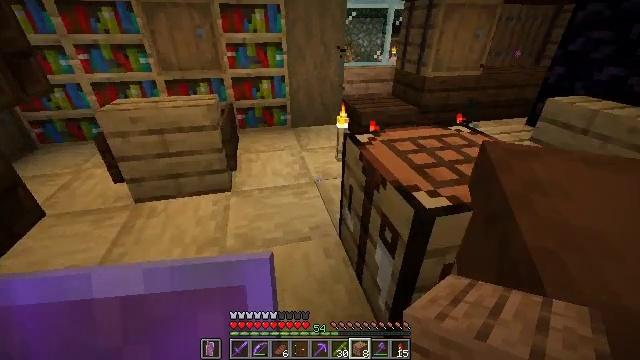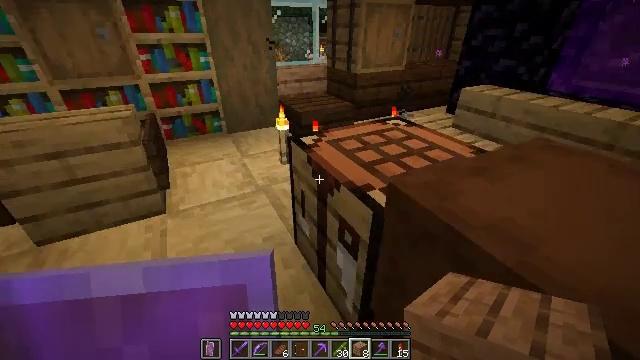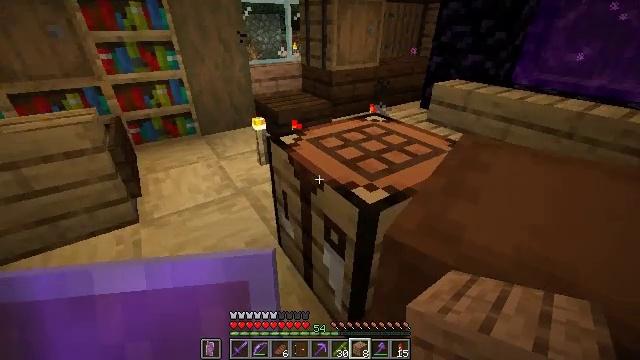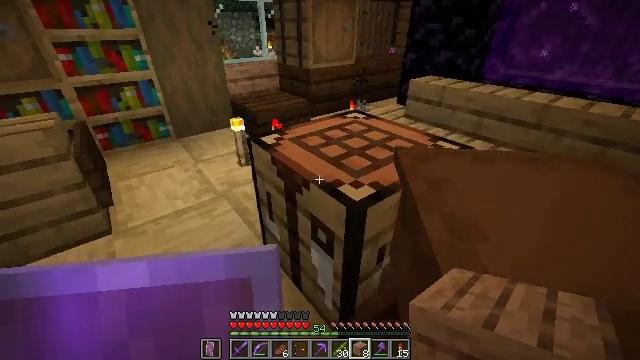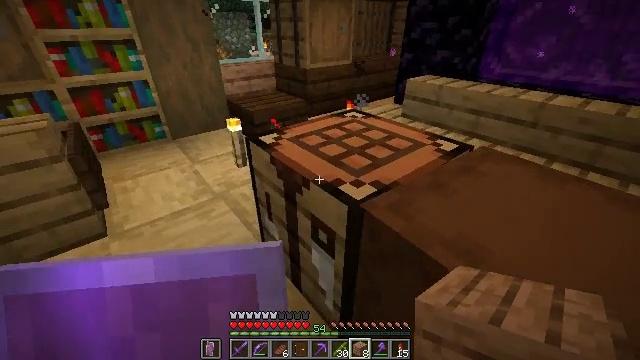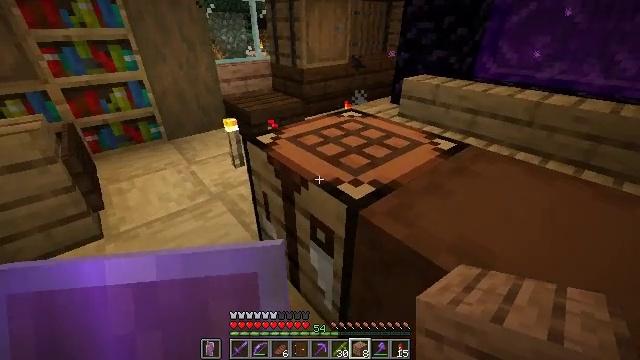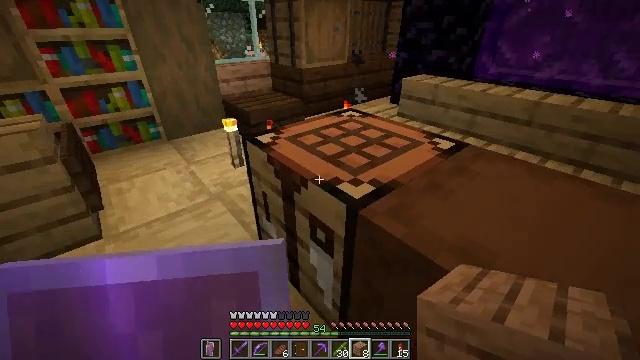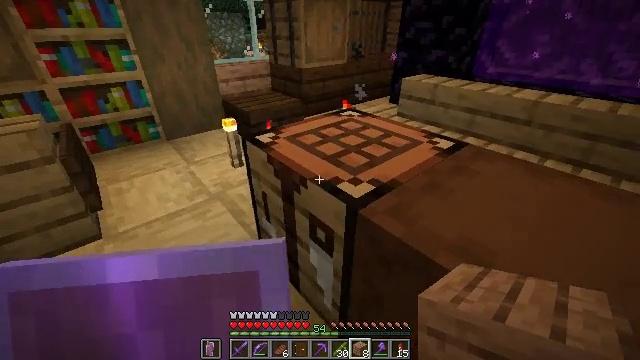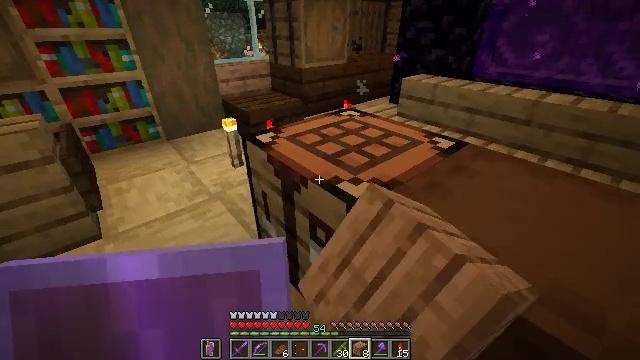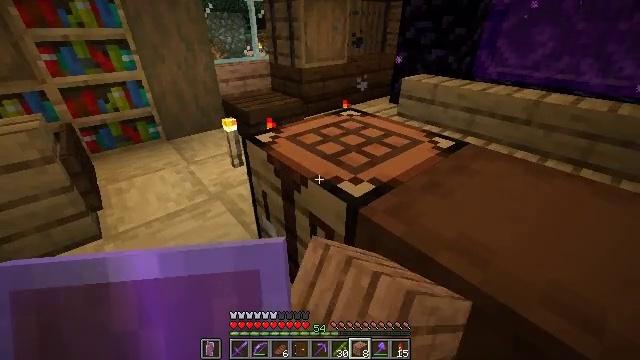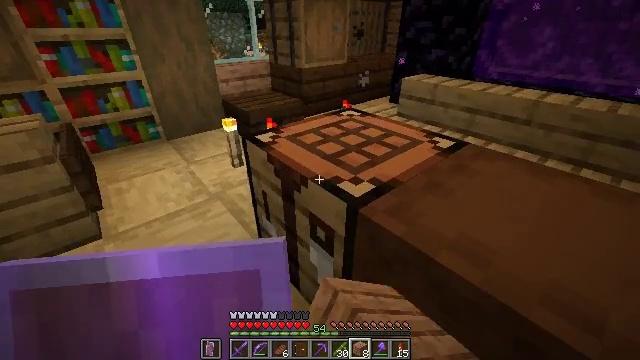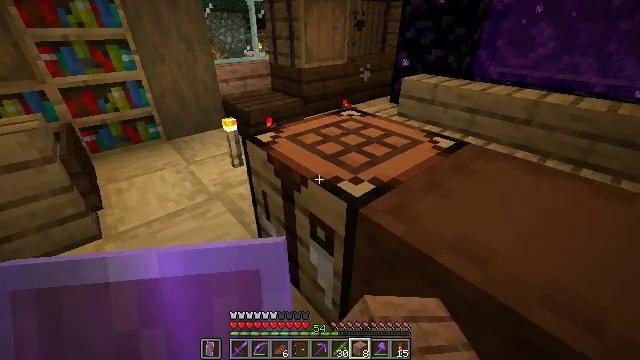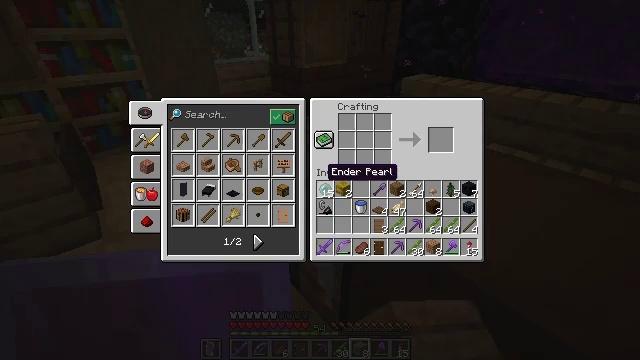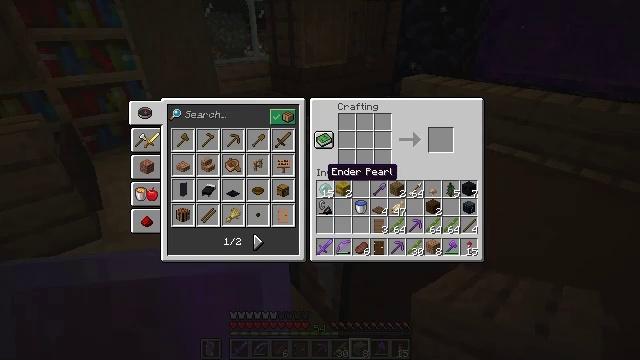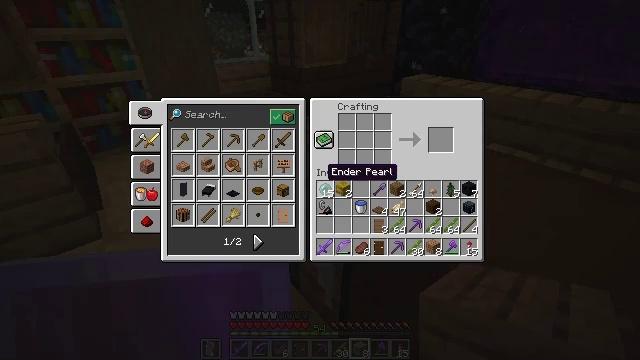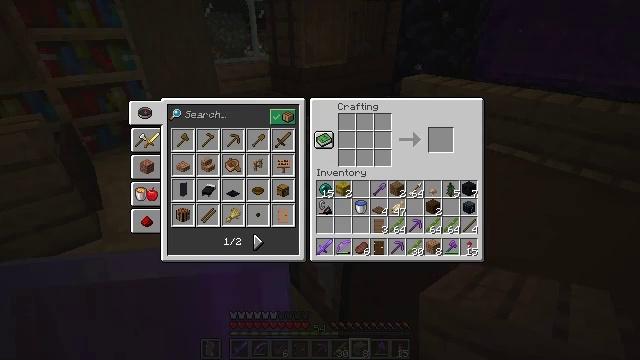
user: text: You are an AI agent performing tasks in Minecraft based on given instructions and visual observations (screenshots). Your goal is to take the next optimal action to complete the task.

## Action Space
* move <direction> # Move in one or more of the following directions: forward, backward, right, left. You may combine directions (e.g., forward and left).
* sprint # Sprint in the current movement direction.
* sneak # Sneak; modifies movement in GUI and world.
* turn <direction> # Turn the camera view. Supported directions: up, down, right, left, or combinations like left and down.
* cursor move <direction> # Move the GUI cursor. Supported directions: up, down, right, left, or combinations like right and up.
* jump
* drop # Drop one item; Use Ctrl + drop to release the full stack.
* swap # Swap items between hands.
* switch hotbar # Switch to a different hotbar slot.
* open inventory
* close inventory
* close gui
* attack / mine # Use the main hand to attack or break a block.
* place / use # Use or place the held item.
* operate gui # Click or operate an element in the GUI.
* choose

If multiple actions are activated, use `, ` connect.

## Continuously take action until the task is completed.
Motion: motion action
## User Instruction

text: Use planks to craft jungle stairs in the crafting table.
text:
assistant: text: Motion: turn right
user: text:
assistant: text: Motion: turn right
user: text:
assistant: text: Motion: turn right
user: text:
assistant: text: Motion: no_op
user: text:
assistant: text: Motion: no_op
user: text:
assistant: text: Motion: no_op
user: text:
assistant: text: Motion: use / place
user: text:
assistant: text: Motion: use / place
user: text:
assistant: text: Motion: use / place
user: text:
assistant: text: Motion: use / place
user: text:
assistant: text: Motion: no_op
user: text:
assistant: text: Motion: no_op
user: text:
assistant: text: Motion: no_op
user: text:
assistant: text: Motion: no_op
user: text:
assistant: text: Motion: no_op
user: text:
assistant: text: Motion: turn left
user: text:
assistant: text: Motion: turn left
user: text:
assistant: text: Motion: turn left
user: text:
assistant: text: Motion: turn left
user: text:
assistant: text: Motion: turn left
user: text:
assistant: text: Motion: no_op
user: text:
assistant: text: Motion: turn left
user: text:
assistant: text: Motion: turn left
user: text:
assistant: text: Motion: no_op
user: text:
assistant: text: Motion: no_op
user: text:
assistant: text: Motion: no_op
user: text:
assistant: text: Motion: turn left
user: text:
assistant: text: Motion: turn left and up
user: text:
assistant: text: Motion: no_op
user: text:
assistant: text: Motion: no_op